Question: I have a jagged array ('1M x 100') of random numbers :
'''
0 --->[ 100 random numbers]
1 --->[ 100 random numbers]
2 --->[ 100 random numbers]
.. --->[ 100 random numbers]
.. --->[ 100 random numbers]
1M --->[ 100 random numbers]
'''
Those '100 random numbers' are Images ID's which I need to map them to userId (which is '0..1M')
I want to store them in Redis. ( <URL>
---
'''
int b = <PHONE>;
int[ ][] Friends = new int[b][];
'''
(All ok.)
'''
for (int i = 0; i < b; i++)
{
Friends[i] = ParallelEnumerable.Range(0, 100).Select(n => appRandom.Value.Next(1, b )).ToArray();
}
'''
(All ok.)
And here is How I use Redis Client to enter values : (<URL>
'''
using (IRedisClient redisClient = new RedisClient(host))
{
for (int i = 0; i < Friends.Length; i++)
{
for (int j = 0; j < 100; j++)
redisClient.SetEntryInHash("urn:buck>" + (i / 1000), Friends[i][j].ToString(),i.ToString());
}
}
'''
The phase( I don't care about the initialization time)-- It is taking now and still not at '25%' !
related info :
I have a powerful computer : (win 8 ) , Also added the '<gcAllowVeryLargeObjects enabled="true" />'

-
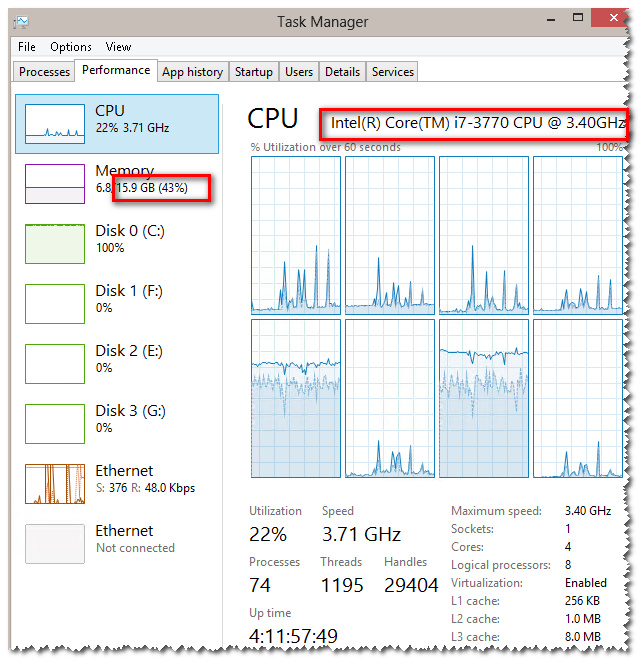
Answer: Please read <URL>
Your peformance bottleneck is probably related to the number of roundtrips between your application and the redis server. You need to use pipelining, or use concurrent connections, or both, in order to maximize the throughput.
See examples of pipelining usage at:
<URL>
Last point: Windows is certainly not the best platform to get the best performance from Redis, and C# not the best language to achieve very high throughput.